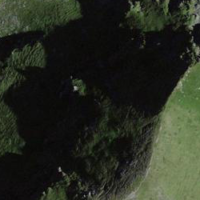
EUNIS habitat code: 26
Species observed at this site:
Rhododendron ferrugineum
Rana temporaria
Sempervivum montanum